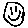
Label: smiley face